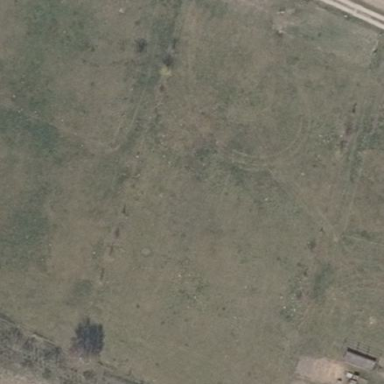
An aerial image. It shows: Pasture covered in meadow.